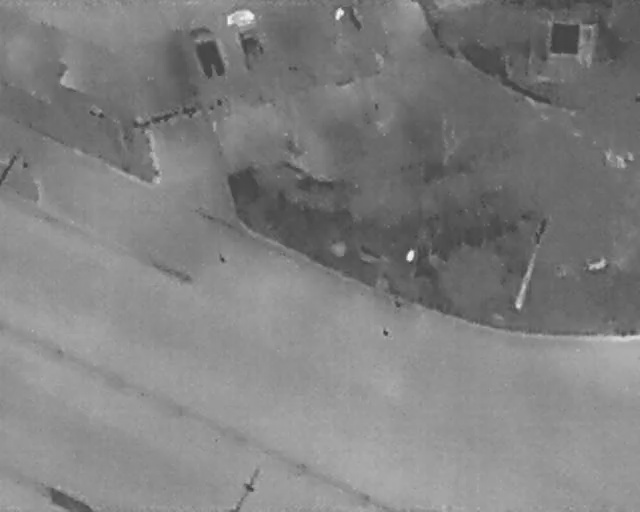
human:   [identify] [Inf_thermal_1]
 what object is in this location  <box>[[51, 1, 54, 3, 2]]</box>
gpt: <ref>1 medium person at the top</ref>